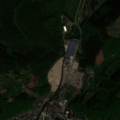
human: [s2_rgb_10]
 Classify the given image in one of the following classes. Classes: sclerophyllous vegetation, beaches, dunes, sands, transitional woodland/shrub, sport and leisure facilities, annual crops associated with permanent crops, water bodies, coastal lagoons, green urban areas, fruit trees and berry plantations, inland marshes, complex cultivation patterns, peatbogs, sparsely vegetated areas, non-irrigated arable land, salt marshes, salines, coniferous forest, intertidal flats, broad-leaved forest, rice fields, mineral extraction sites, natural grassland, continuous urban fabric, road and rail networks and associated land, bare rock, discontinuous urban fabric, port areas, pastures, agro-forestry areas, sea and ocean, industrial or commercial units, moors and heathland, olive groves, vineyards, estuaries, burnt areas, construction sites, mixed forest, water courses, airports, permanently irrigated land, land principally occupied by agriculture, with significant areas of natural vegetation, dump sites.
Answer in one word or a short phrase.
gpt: discontinuous urban fabric, pastures, complex cultivation patterns, land principally occupied by agriculture, with significant areas of natural vegetation, mixed forest